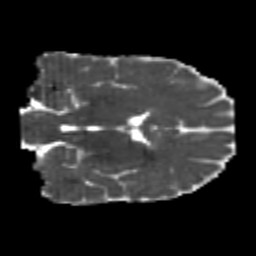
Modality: MD
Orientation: coronal
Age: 22
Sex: male
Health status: healthy
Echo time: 0.074 s